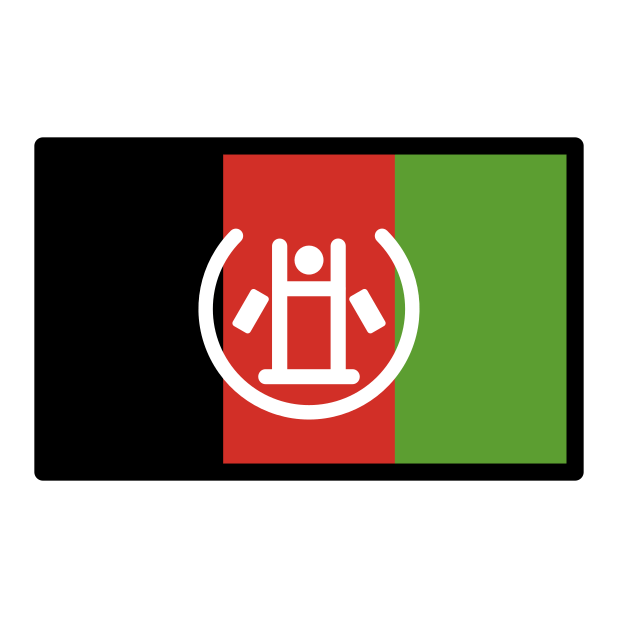
flag: Afghanistan